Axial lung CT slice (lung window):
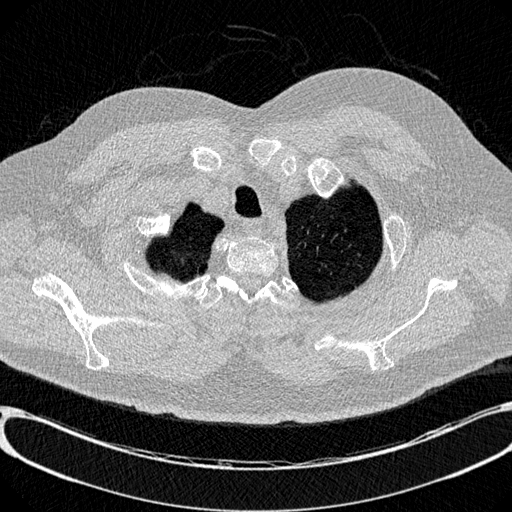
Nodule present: no